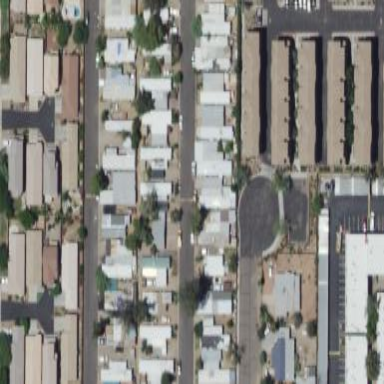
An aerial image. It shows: Residential area with mobile homes.